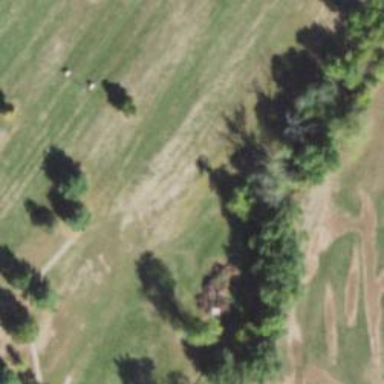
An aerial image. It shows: View of golf hole.